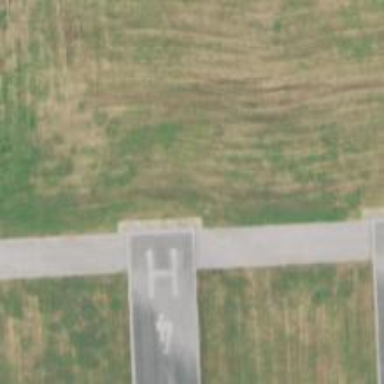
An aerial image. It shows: Asphalt runway at the airport.